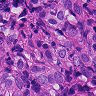
Metastatic tissue present: yes